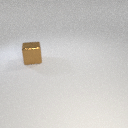
large brown metal cube